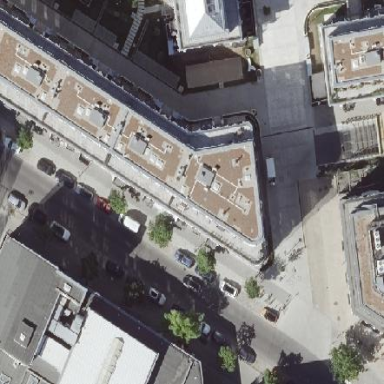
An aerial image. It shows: Apartment building with flat roof.